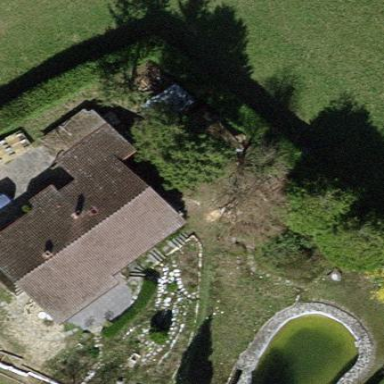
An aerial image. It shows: Simple and straightforward house.